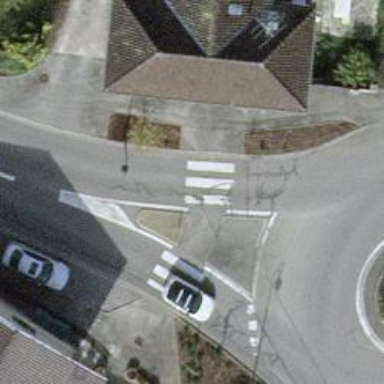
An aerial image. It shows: Uncontrolled zebra crossing with central island.